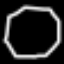
Label: octagon